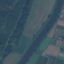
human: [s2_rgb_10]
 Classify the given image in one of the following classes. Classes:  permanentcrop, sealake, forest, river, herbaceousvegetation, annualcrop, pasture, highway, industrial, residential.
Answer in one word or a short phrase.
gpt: River